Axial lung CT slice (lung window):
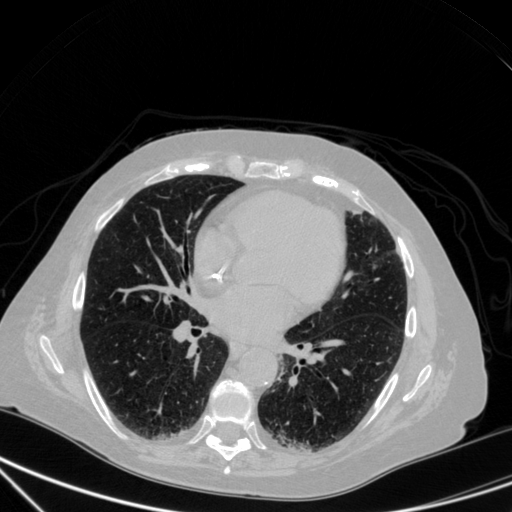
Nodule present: yes
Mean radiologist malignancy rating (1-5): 3.25